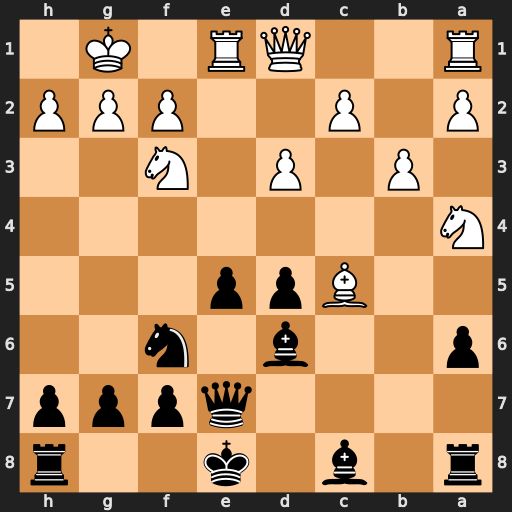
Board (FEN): r1b1k2r/4qppp/p2b1n2/2Bpp3/N7/1P1P1N2/P1P2PPP/R2QR1K1
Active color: b
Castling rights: kq
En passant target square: -
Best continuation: Bxc5 Nxc5 Qxc5